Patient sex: M
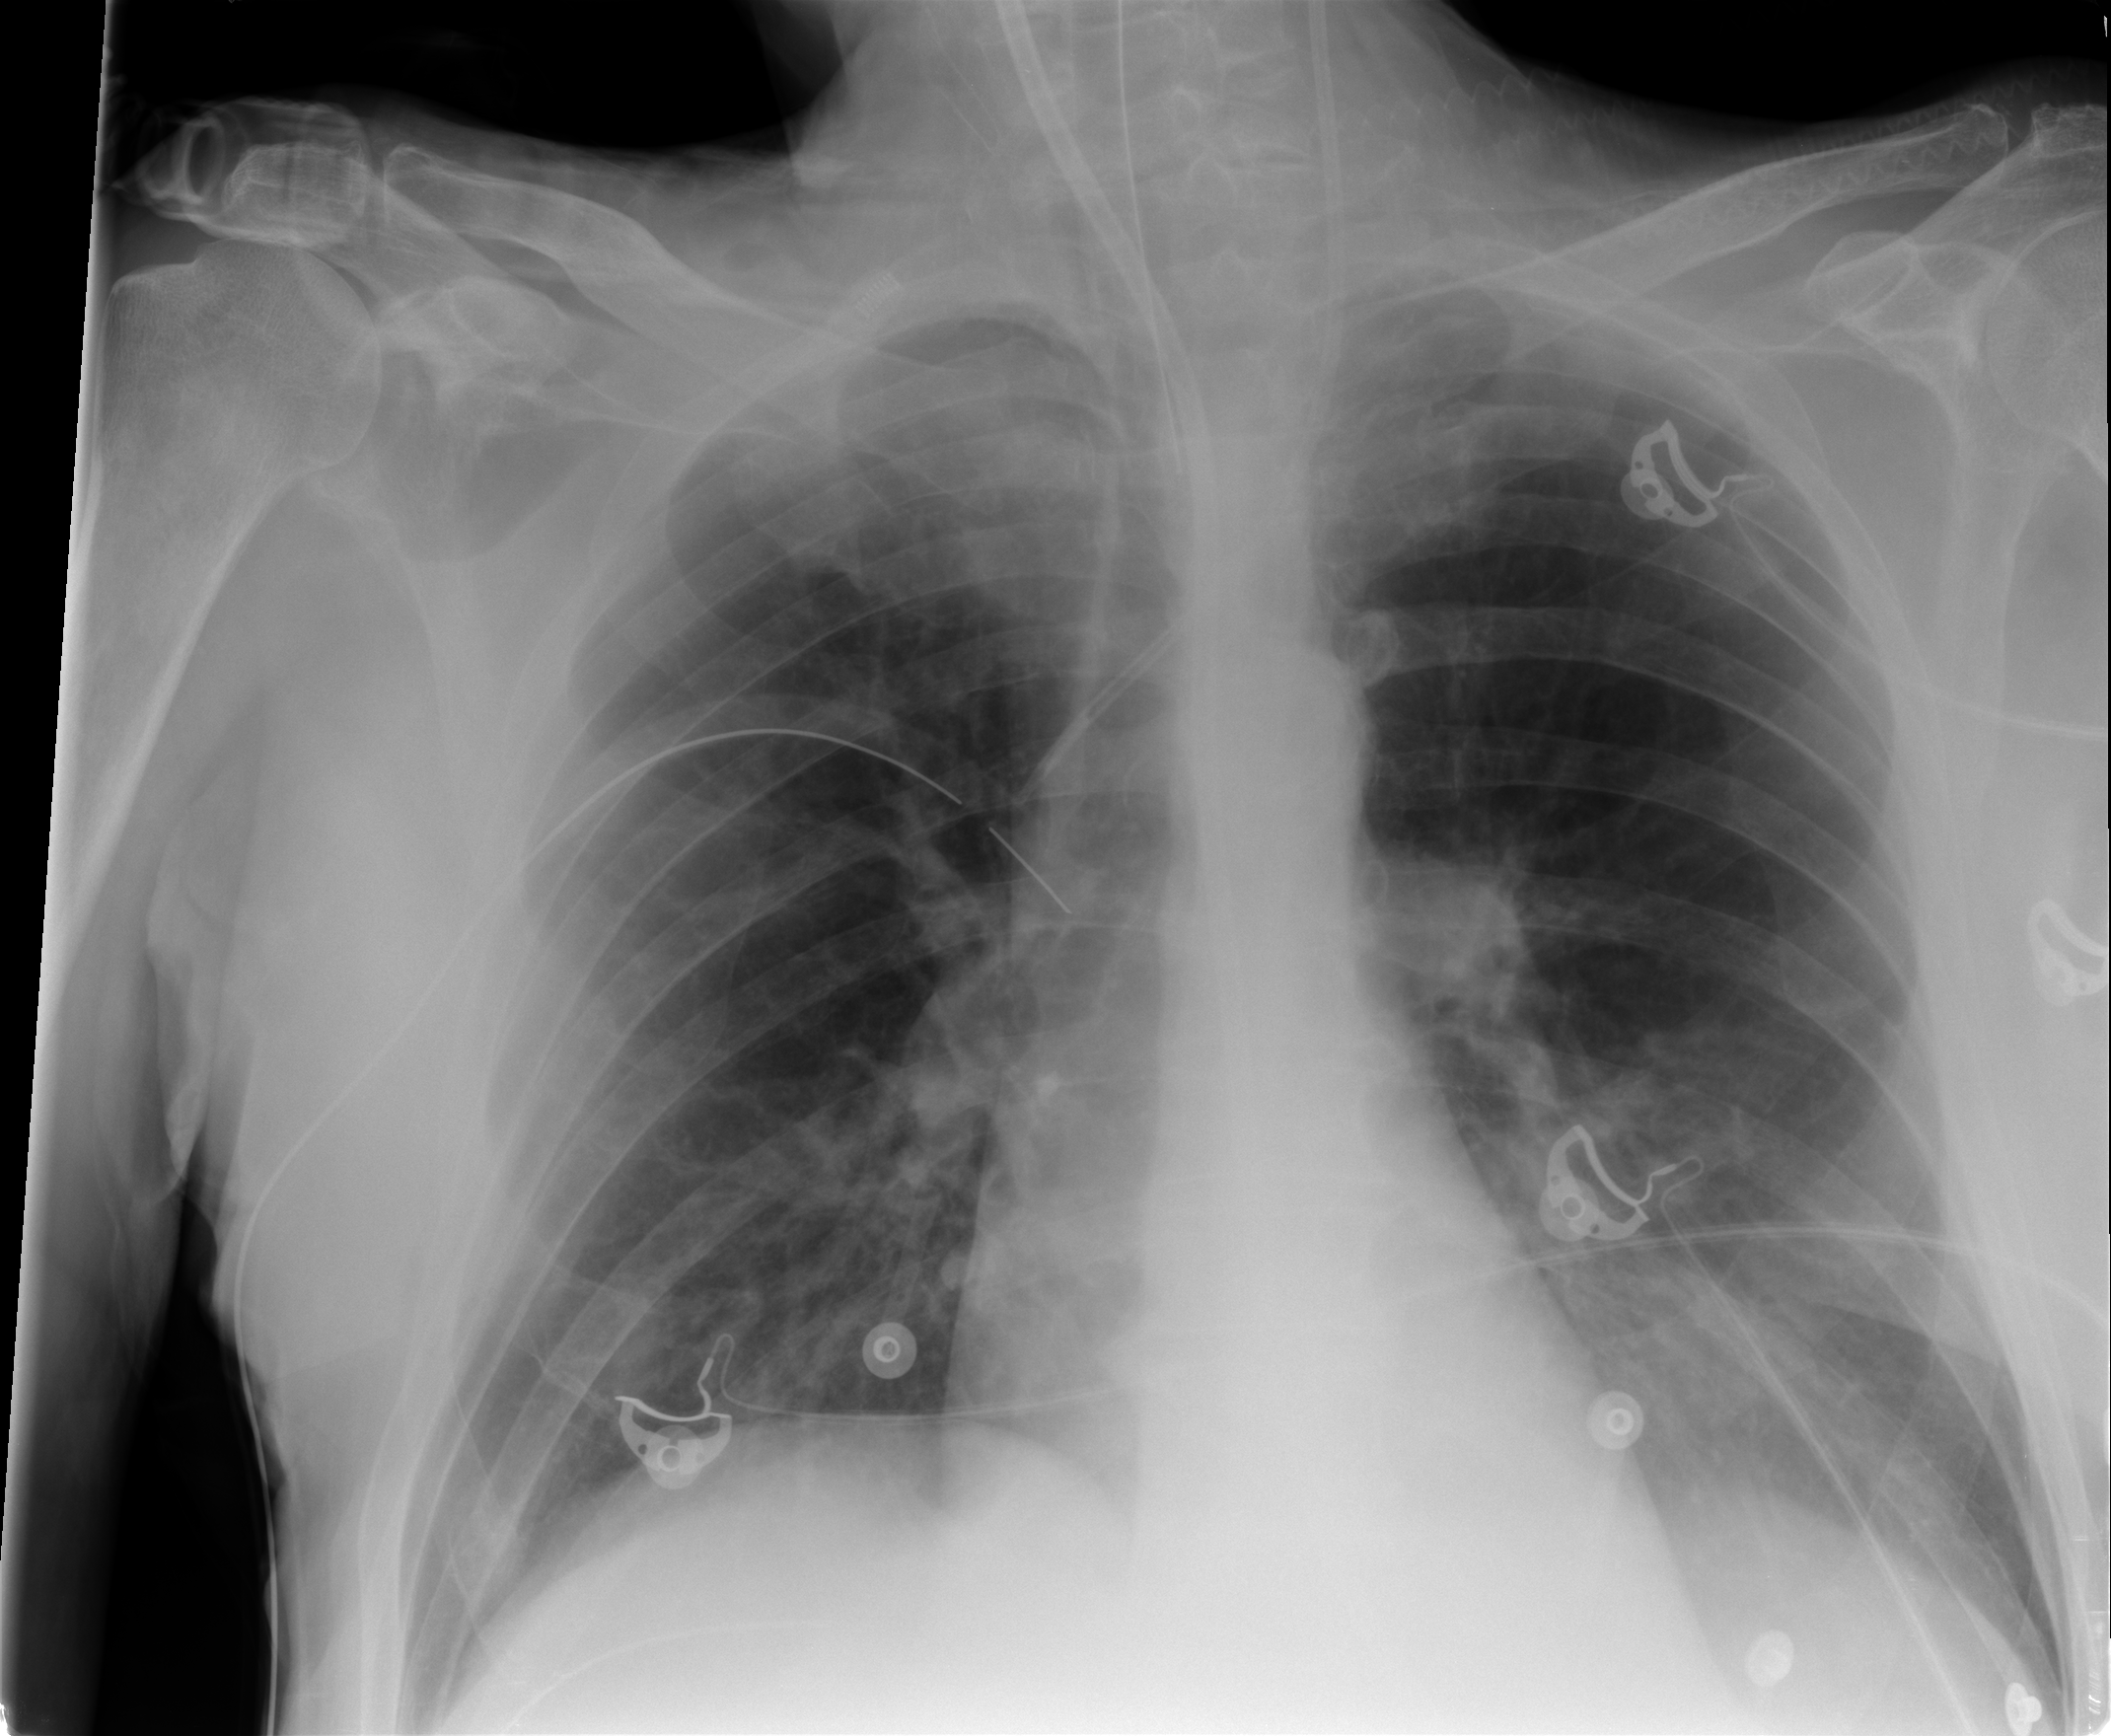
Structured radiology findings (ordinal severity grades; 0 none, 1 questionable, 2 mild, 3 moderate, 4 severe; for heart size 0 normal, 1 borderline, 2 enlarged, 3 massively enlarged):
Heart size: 0
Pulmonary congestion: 0
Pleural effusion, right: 0
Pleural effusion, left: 2
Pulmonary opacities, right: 0
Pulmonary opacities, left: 0
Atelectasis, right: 0
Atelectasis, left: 2